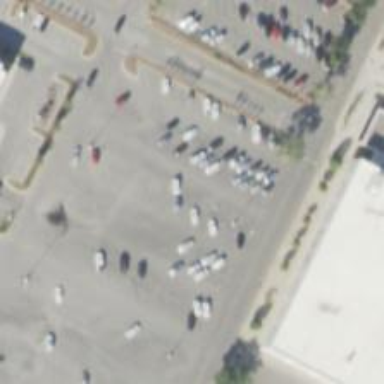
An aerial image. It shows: Parking space.